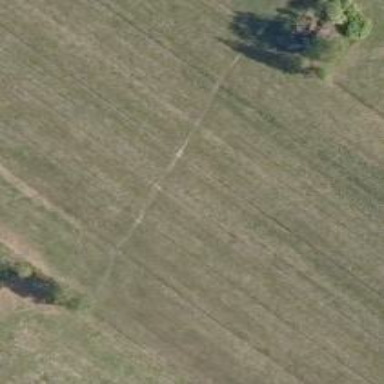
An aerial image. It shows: Path.